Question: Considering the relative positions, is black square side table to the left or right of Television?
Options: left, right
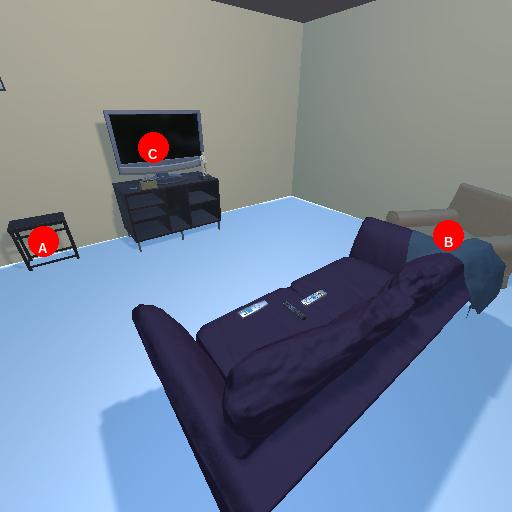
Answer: left